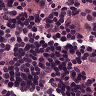
Metastatic tissue present: no